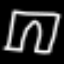
Label: pants